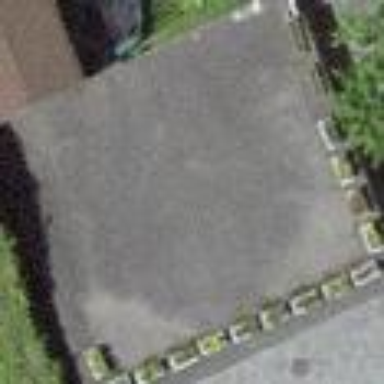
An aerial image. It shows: Garage building.